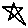
Label: star